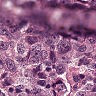
Metastatic tissue present: yes